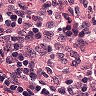
Metastatic tissue present: no